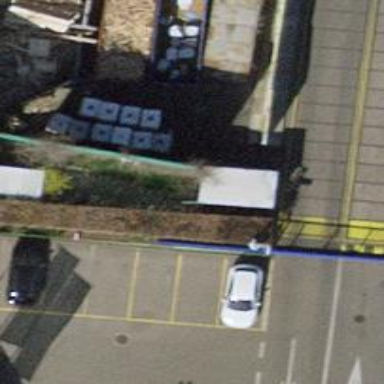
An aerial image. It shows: Surveillance system is in place.